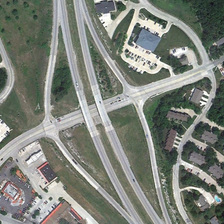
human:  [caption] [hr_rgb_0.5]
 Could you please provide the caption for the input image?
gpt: many green trees and meadows are near a viaduct .

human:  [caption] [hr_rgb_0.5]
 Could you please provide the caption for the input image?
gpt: many green trees and meadows are near a viaduct .

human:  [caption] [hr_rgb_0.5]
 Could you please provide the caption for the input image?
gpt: many green trees and meadows are near a viaduct .

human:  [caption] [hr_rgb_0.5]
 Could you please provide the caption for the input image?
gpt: many green trees and meadows are near a viaduct .

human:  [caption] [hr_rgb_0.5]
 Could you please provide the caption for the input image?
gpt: many green trees and meadows are near a viaduct .